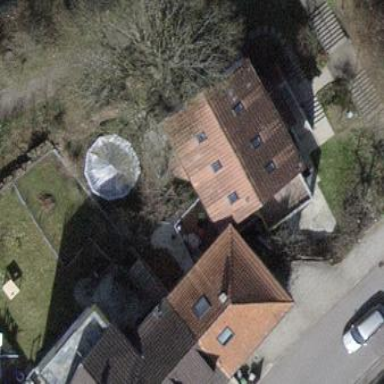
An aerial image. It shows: Semi-detached house.